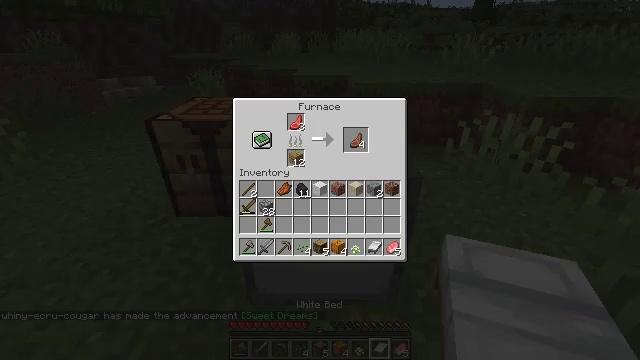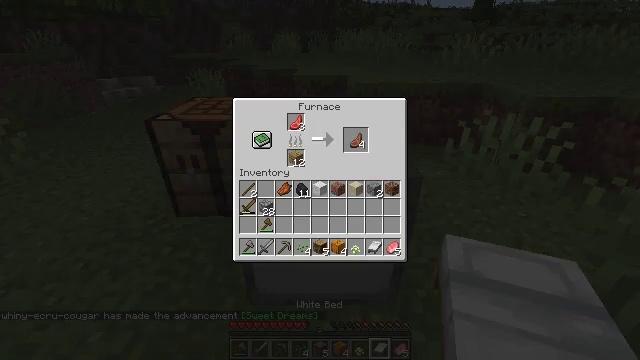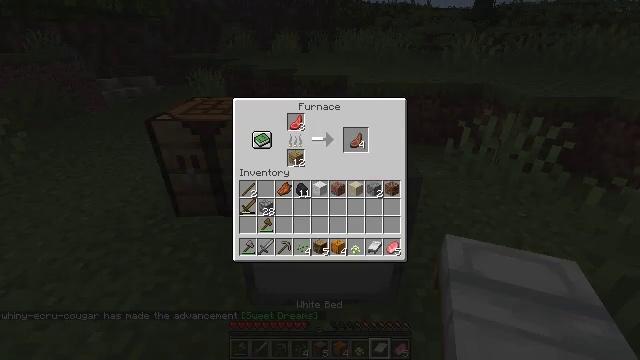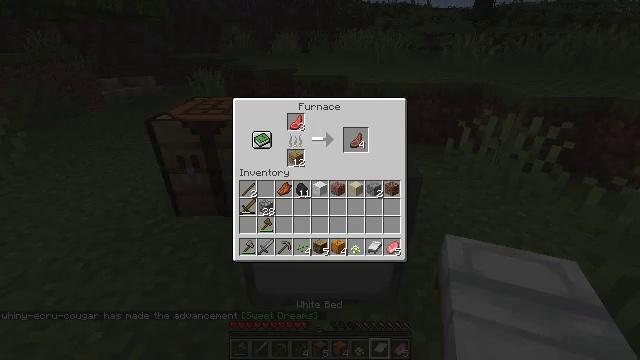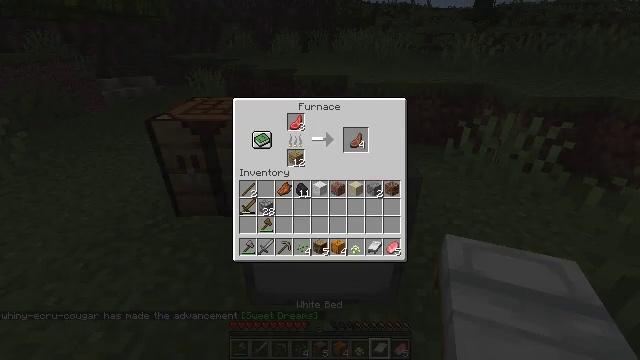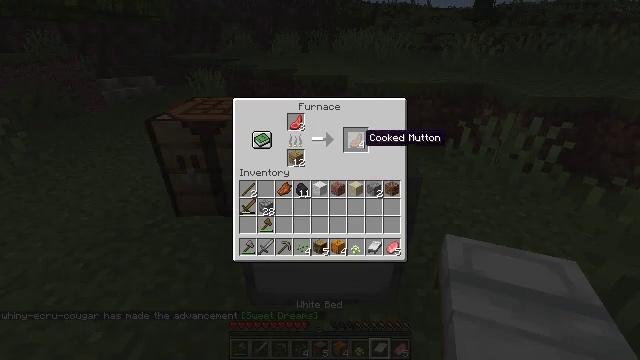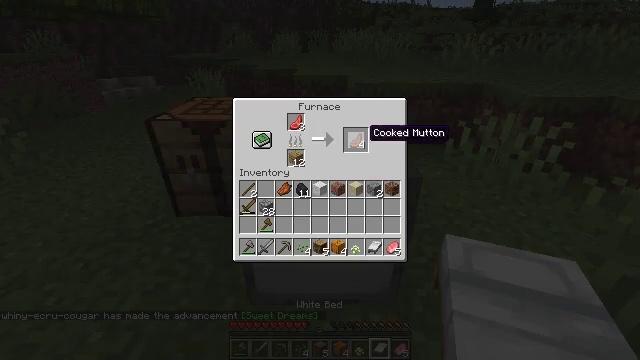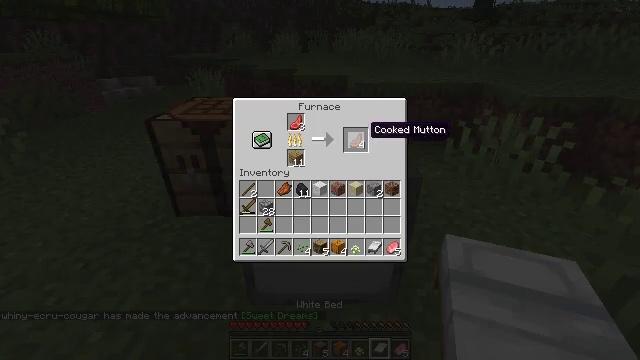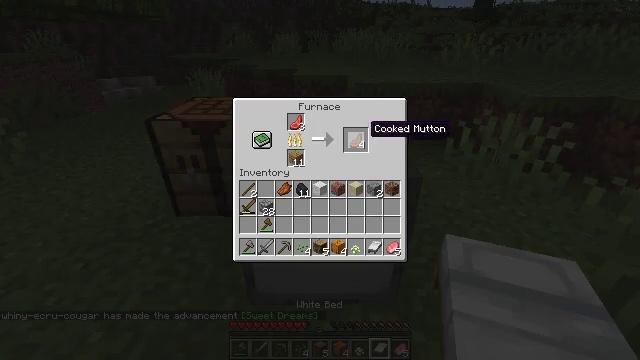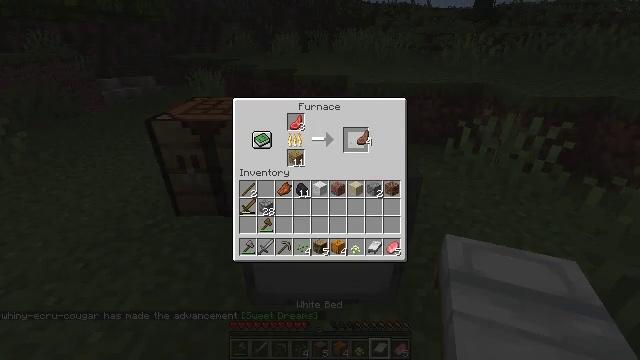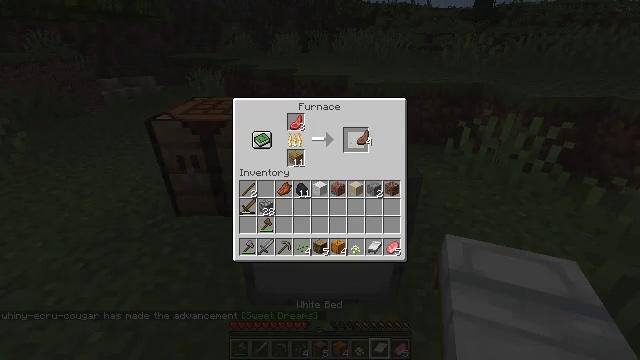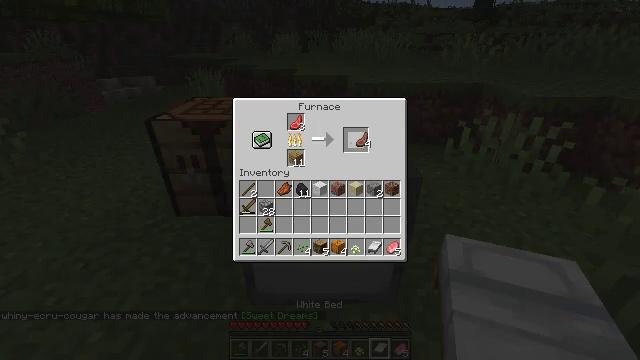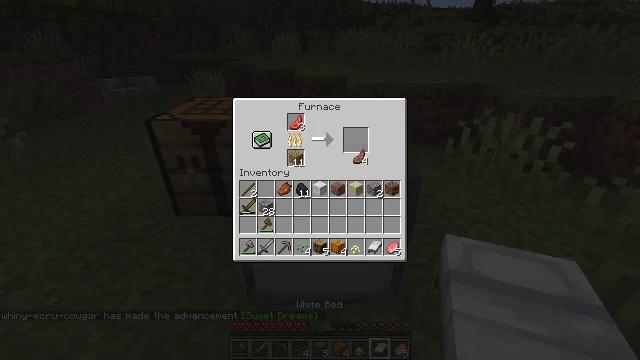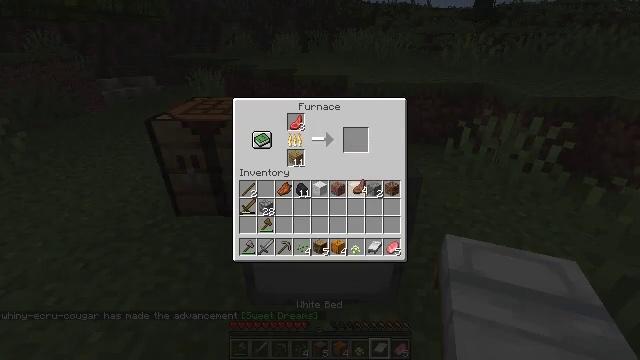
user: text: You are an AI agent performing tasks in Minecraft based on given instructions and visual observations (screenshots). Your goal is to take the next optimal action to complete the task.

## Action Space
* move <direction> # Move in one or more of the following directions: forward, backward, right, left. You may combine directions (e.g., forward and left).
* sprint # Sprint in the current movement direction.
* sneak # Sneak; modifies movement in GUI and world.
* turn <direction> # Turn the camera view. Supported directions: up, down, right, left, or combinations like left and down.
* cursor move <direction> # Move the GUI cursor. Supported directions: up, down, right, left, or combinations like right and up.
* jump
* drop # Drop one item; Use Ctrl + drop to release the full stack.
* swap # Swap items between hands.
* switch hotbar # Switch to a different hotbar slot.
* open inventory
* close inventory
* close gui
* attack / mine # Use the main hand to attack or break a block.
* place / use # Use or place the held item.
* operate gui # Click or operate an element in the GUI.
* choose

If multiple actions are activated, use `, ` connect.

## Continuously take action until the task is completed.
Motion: motion action
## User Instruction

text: Craft cooked mutton using raw mutton and a heat source.
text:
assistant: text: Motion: no_op
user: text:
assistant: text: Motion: no_op
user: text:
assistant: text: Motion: cursor move up
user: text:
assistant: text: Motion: cursor move right and up
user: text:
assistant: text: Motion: cursor move right and up
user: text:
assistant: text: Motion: no_op
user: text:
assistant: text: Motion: no_op
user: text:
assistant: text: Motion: no_op
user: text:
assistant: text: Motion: operate gui
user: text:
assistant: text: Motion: operate gui
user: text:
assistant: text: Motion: operate gui
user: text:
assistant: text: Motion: cursor move down
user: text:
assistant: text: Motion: cursor move down
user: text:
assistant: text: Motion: no_op